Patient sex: M
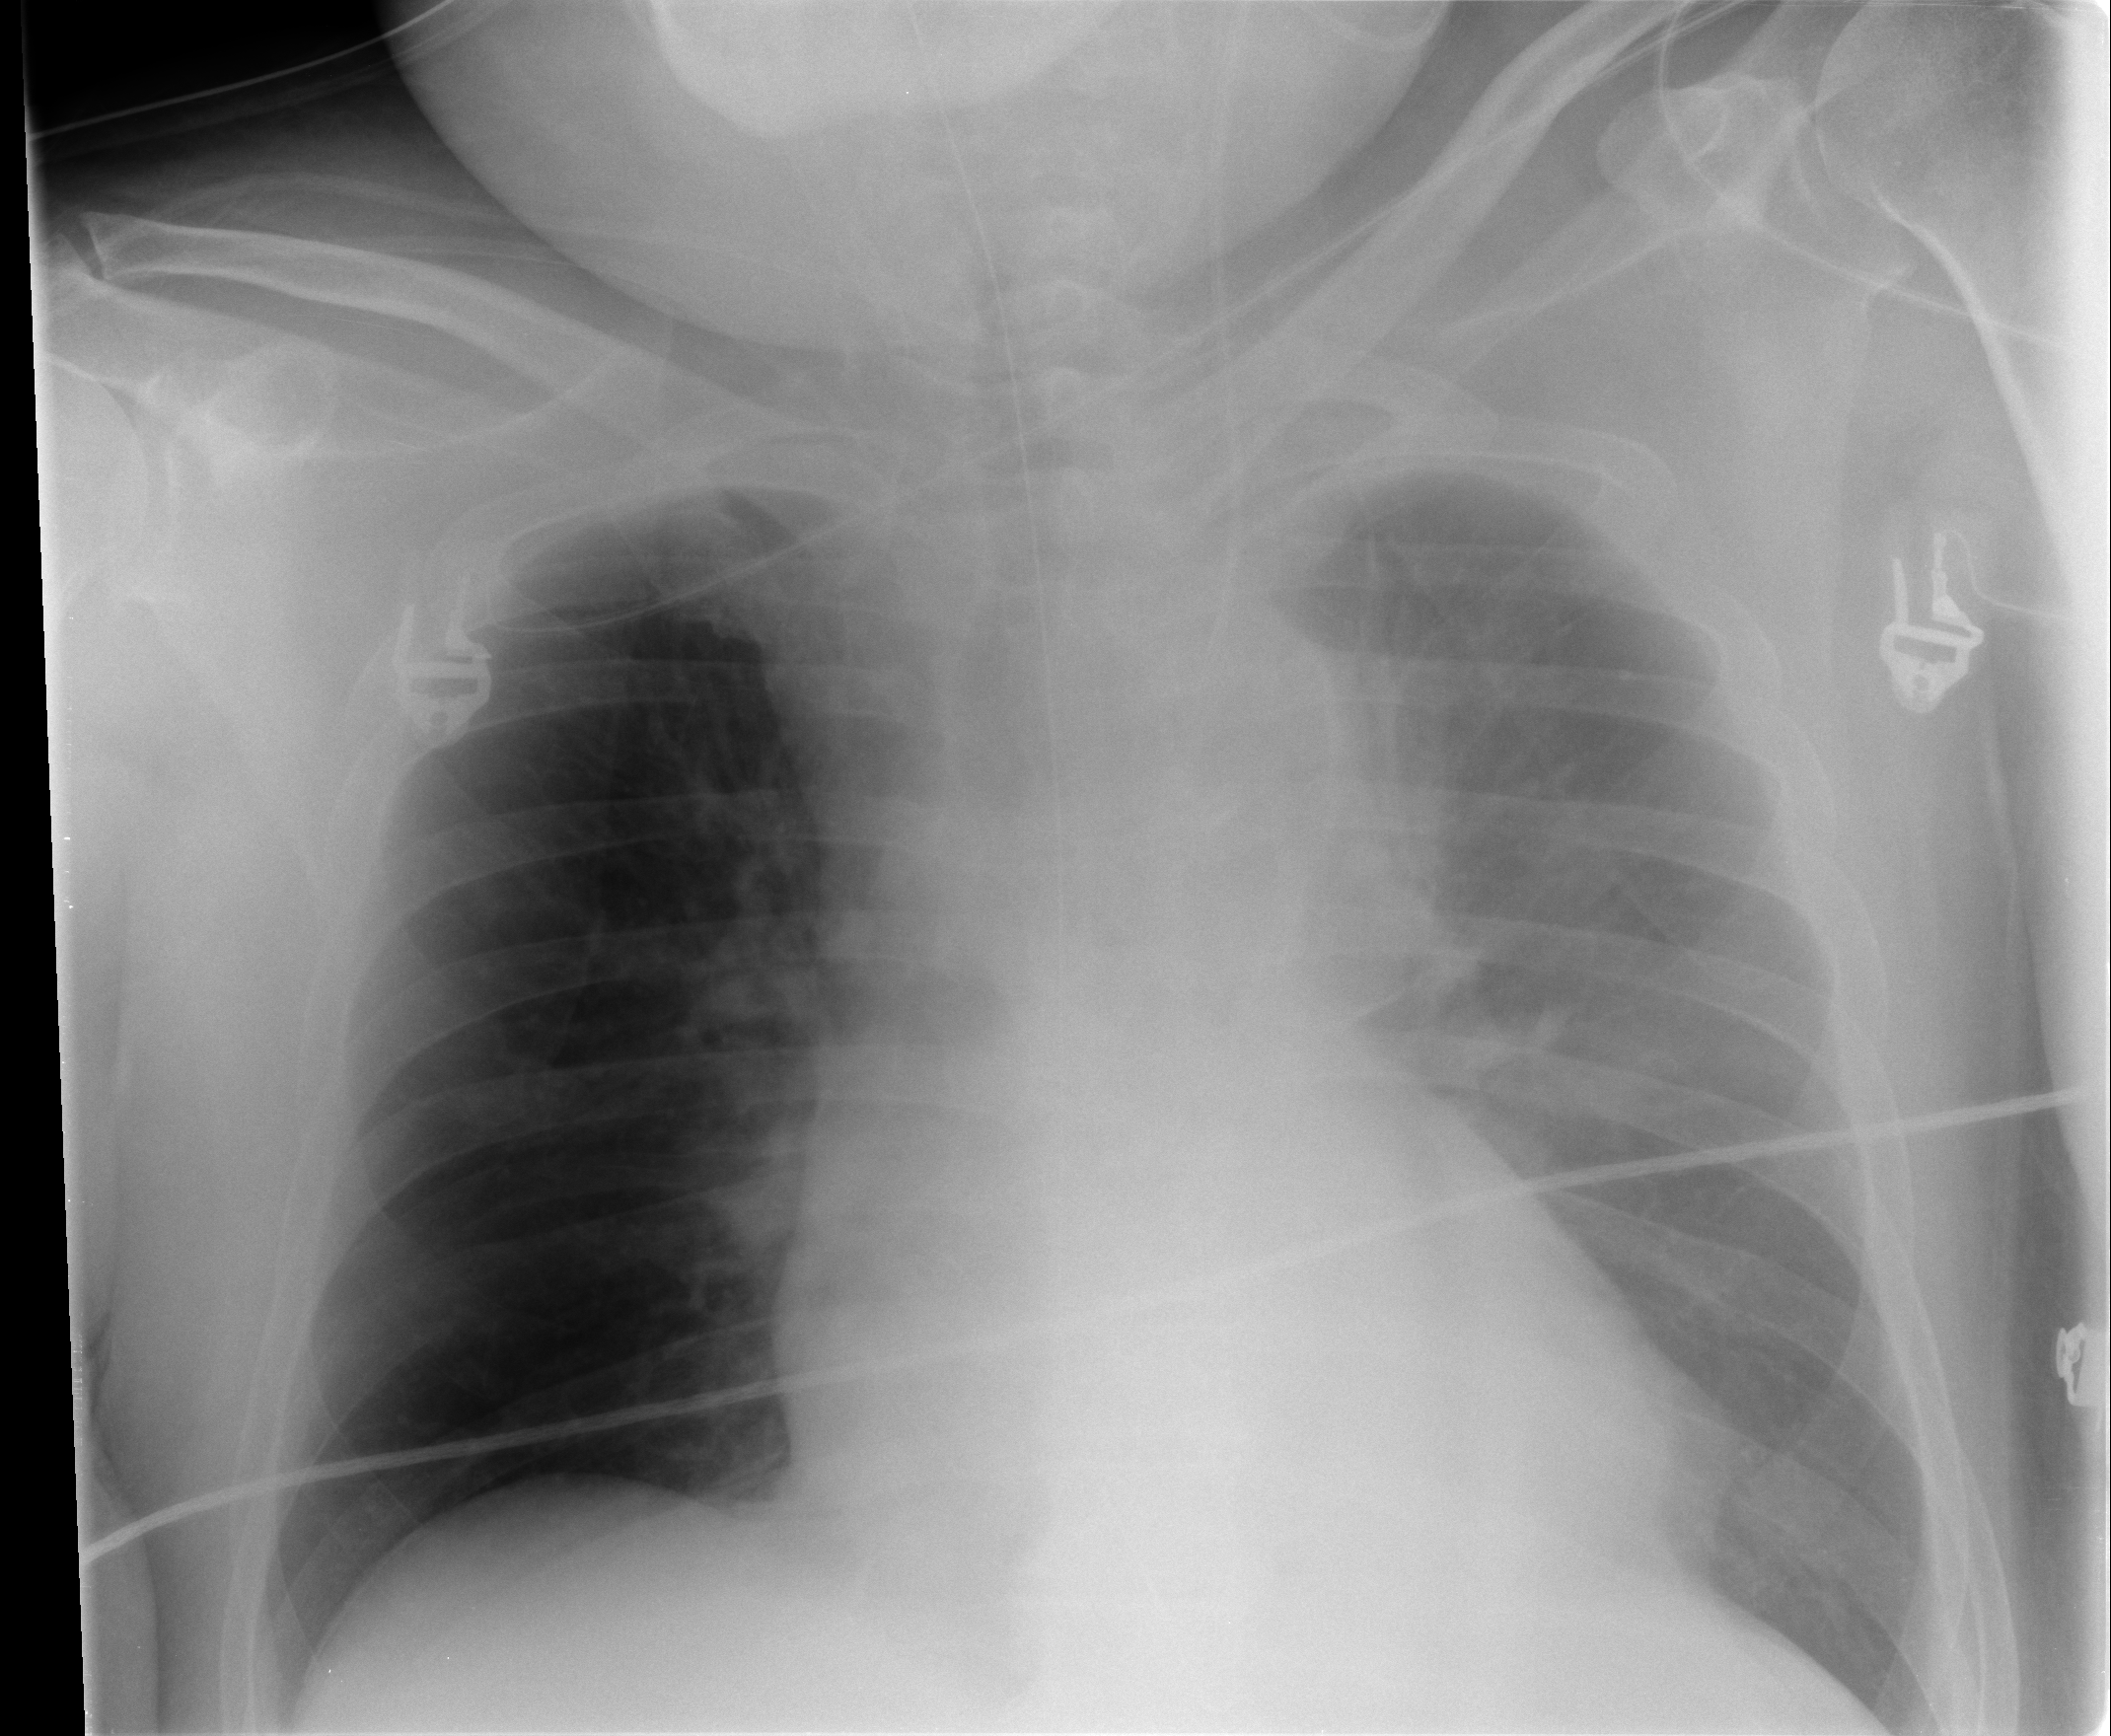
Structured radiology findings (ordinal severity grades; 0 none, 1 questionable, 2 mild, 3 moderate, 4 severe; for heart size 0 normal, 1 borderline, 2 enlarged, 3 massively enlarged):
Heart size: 2
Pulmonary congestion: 0
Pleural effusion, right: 0
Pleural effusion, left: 3
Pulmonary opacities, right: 0
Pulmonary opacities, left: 0
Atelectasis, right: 0
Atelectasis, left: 0